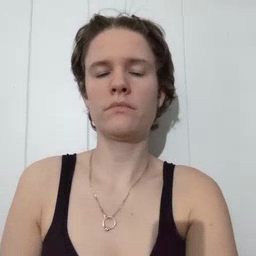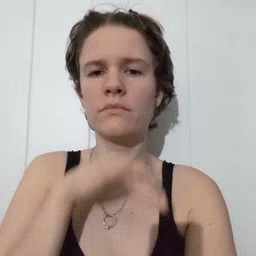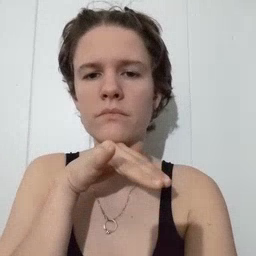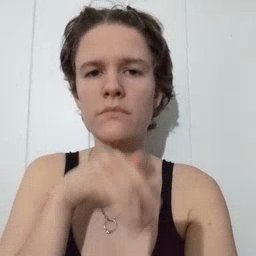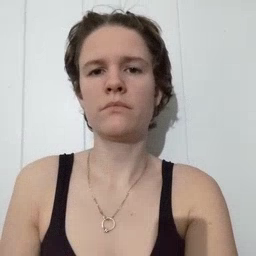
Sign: dirty